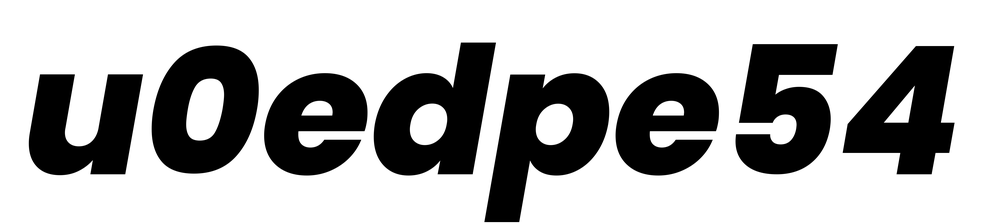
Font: Poppins-ExtraBoldItalic